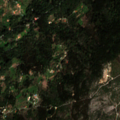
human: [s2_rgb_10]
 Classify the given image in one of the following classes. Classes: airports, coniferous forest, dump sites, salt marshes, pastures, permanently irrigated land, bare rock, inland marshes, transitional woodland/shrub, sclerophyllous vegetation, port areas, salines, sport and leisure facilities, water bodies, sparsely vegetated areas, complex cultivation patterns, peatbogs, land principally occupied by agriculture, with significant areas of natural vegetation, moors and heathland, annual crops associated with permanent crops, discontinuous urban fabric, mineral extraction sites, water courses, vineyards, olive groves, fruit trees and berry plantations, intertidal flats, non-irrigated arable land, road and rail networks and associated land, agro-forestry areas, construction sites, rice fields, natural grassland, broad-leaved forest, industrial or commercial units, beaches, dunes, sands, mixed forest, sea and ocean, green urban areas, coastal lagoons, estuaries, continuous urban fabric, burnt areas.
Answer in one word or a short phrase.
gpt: land principally occupied by agriculture, with significant areas of natural vegetation, broad-leaved forest, transitional woodland/shrub